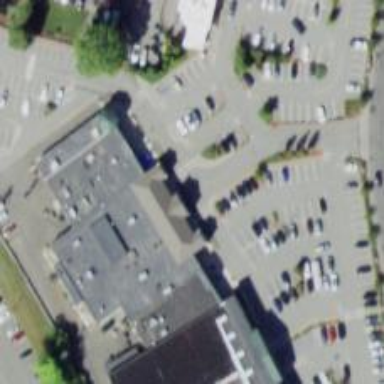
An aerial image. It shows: Fitness center located in leisure land.